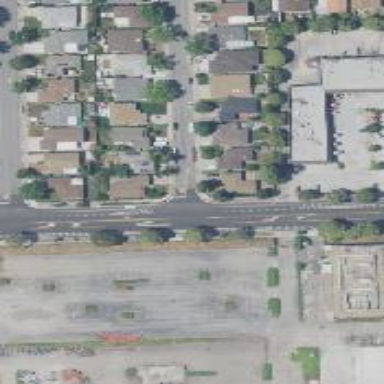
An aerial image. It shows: Secondary road surrounded by residential properties.